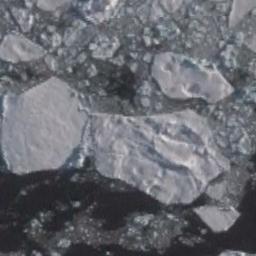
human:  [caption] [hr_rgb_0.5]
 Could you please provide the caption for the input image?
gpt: There is a big ice and many small ice on the dark blue sea .

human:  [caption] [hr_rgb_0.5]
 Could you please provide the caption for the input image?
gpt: There are sea ice of different shapes and sizes .

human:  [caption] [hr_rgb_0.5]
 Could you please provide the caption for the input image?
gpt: Several large ice cubes of various sizes and surrounding small pieces of ice float on the deep blue sea .

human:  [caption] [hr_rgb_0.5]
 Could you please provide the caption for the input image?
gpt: Several large pieces of sea ice and a lot of small pieces of sea ice gather together .

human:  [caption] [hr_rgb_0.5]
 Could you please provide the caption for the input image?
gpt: There are many sea ice linked into sheets .